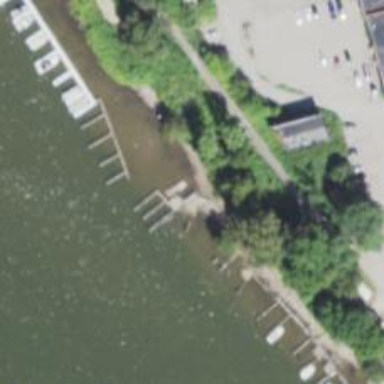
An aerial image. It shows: Pier with mooring facilities.